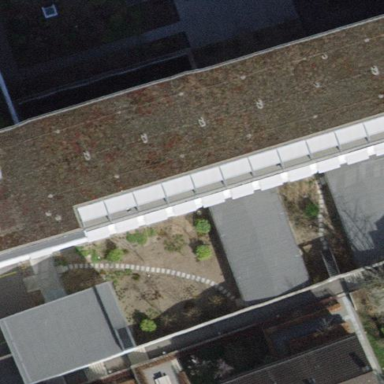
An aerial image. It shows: Part of hospital building.